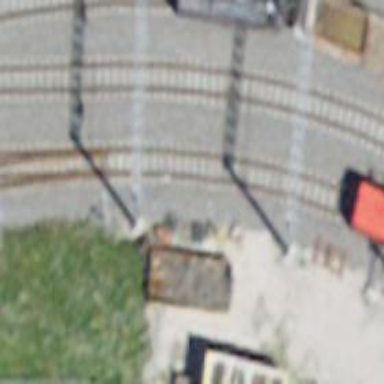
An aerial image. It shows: Narrow-gauge railway yard with one track. The yard is electrified with contact line.